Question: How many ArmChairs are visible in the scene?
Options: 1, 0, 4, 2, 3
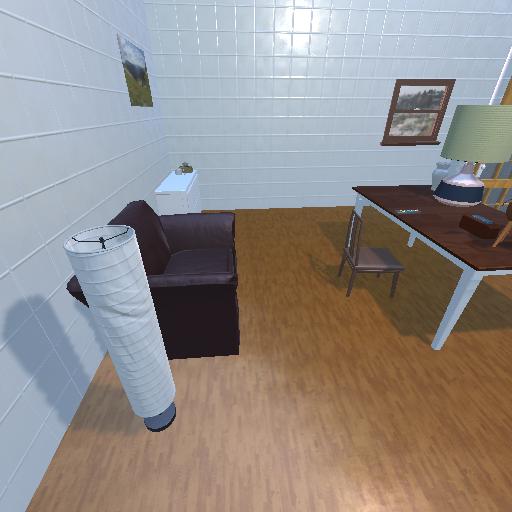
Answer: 1